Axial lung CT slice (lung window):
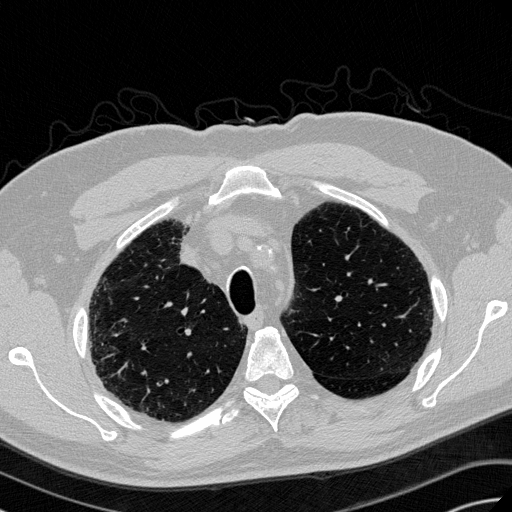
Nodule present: no